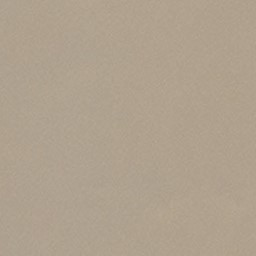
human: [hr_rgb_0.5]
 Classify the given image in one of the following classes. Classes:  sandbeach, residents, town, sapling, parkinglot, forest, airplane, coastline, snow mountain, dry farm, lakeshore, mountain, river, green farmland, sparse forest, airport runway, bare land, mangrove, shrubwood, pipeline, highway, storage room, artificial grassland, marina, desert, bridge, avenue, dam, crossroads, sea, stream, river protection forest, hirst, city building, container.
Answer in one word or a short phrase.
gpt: desert